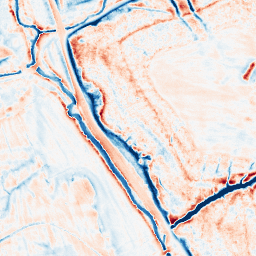
Category: edge_preserving
Decomposition family: anisotropic_diffusion
Decomposition parameters: iterations: 50
kappa: 30
gamma: 0.15
Upsampling method: bicubic
Upsampling parameters: scale: 4
Upsampling scale: 4